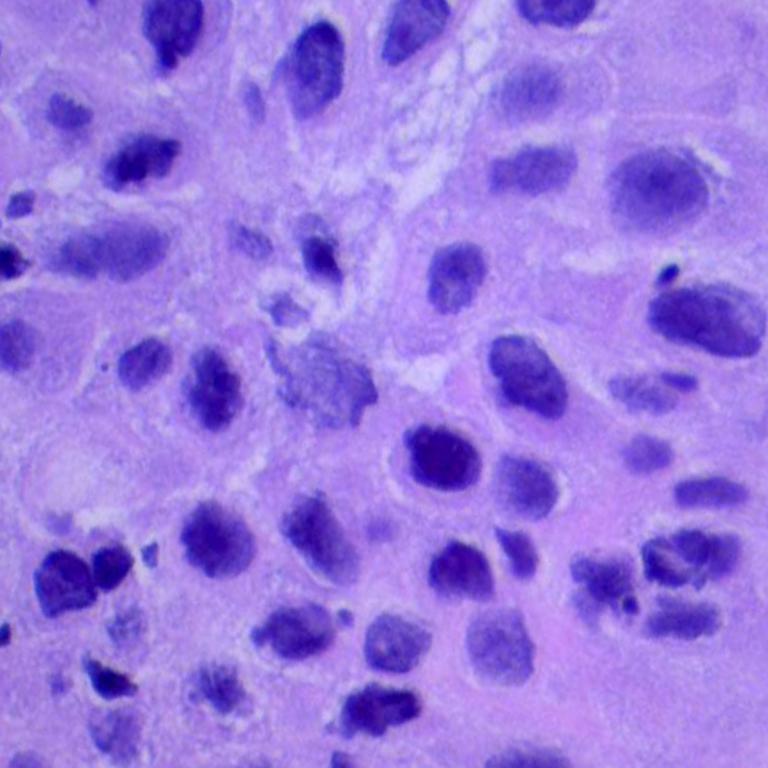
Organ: lung
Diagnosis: squamous carcinomas